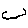
Label: moon